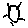
Label: sun